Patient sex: M
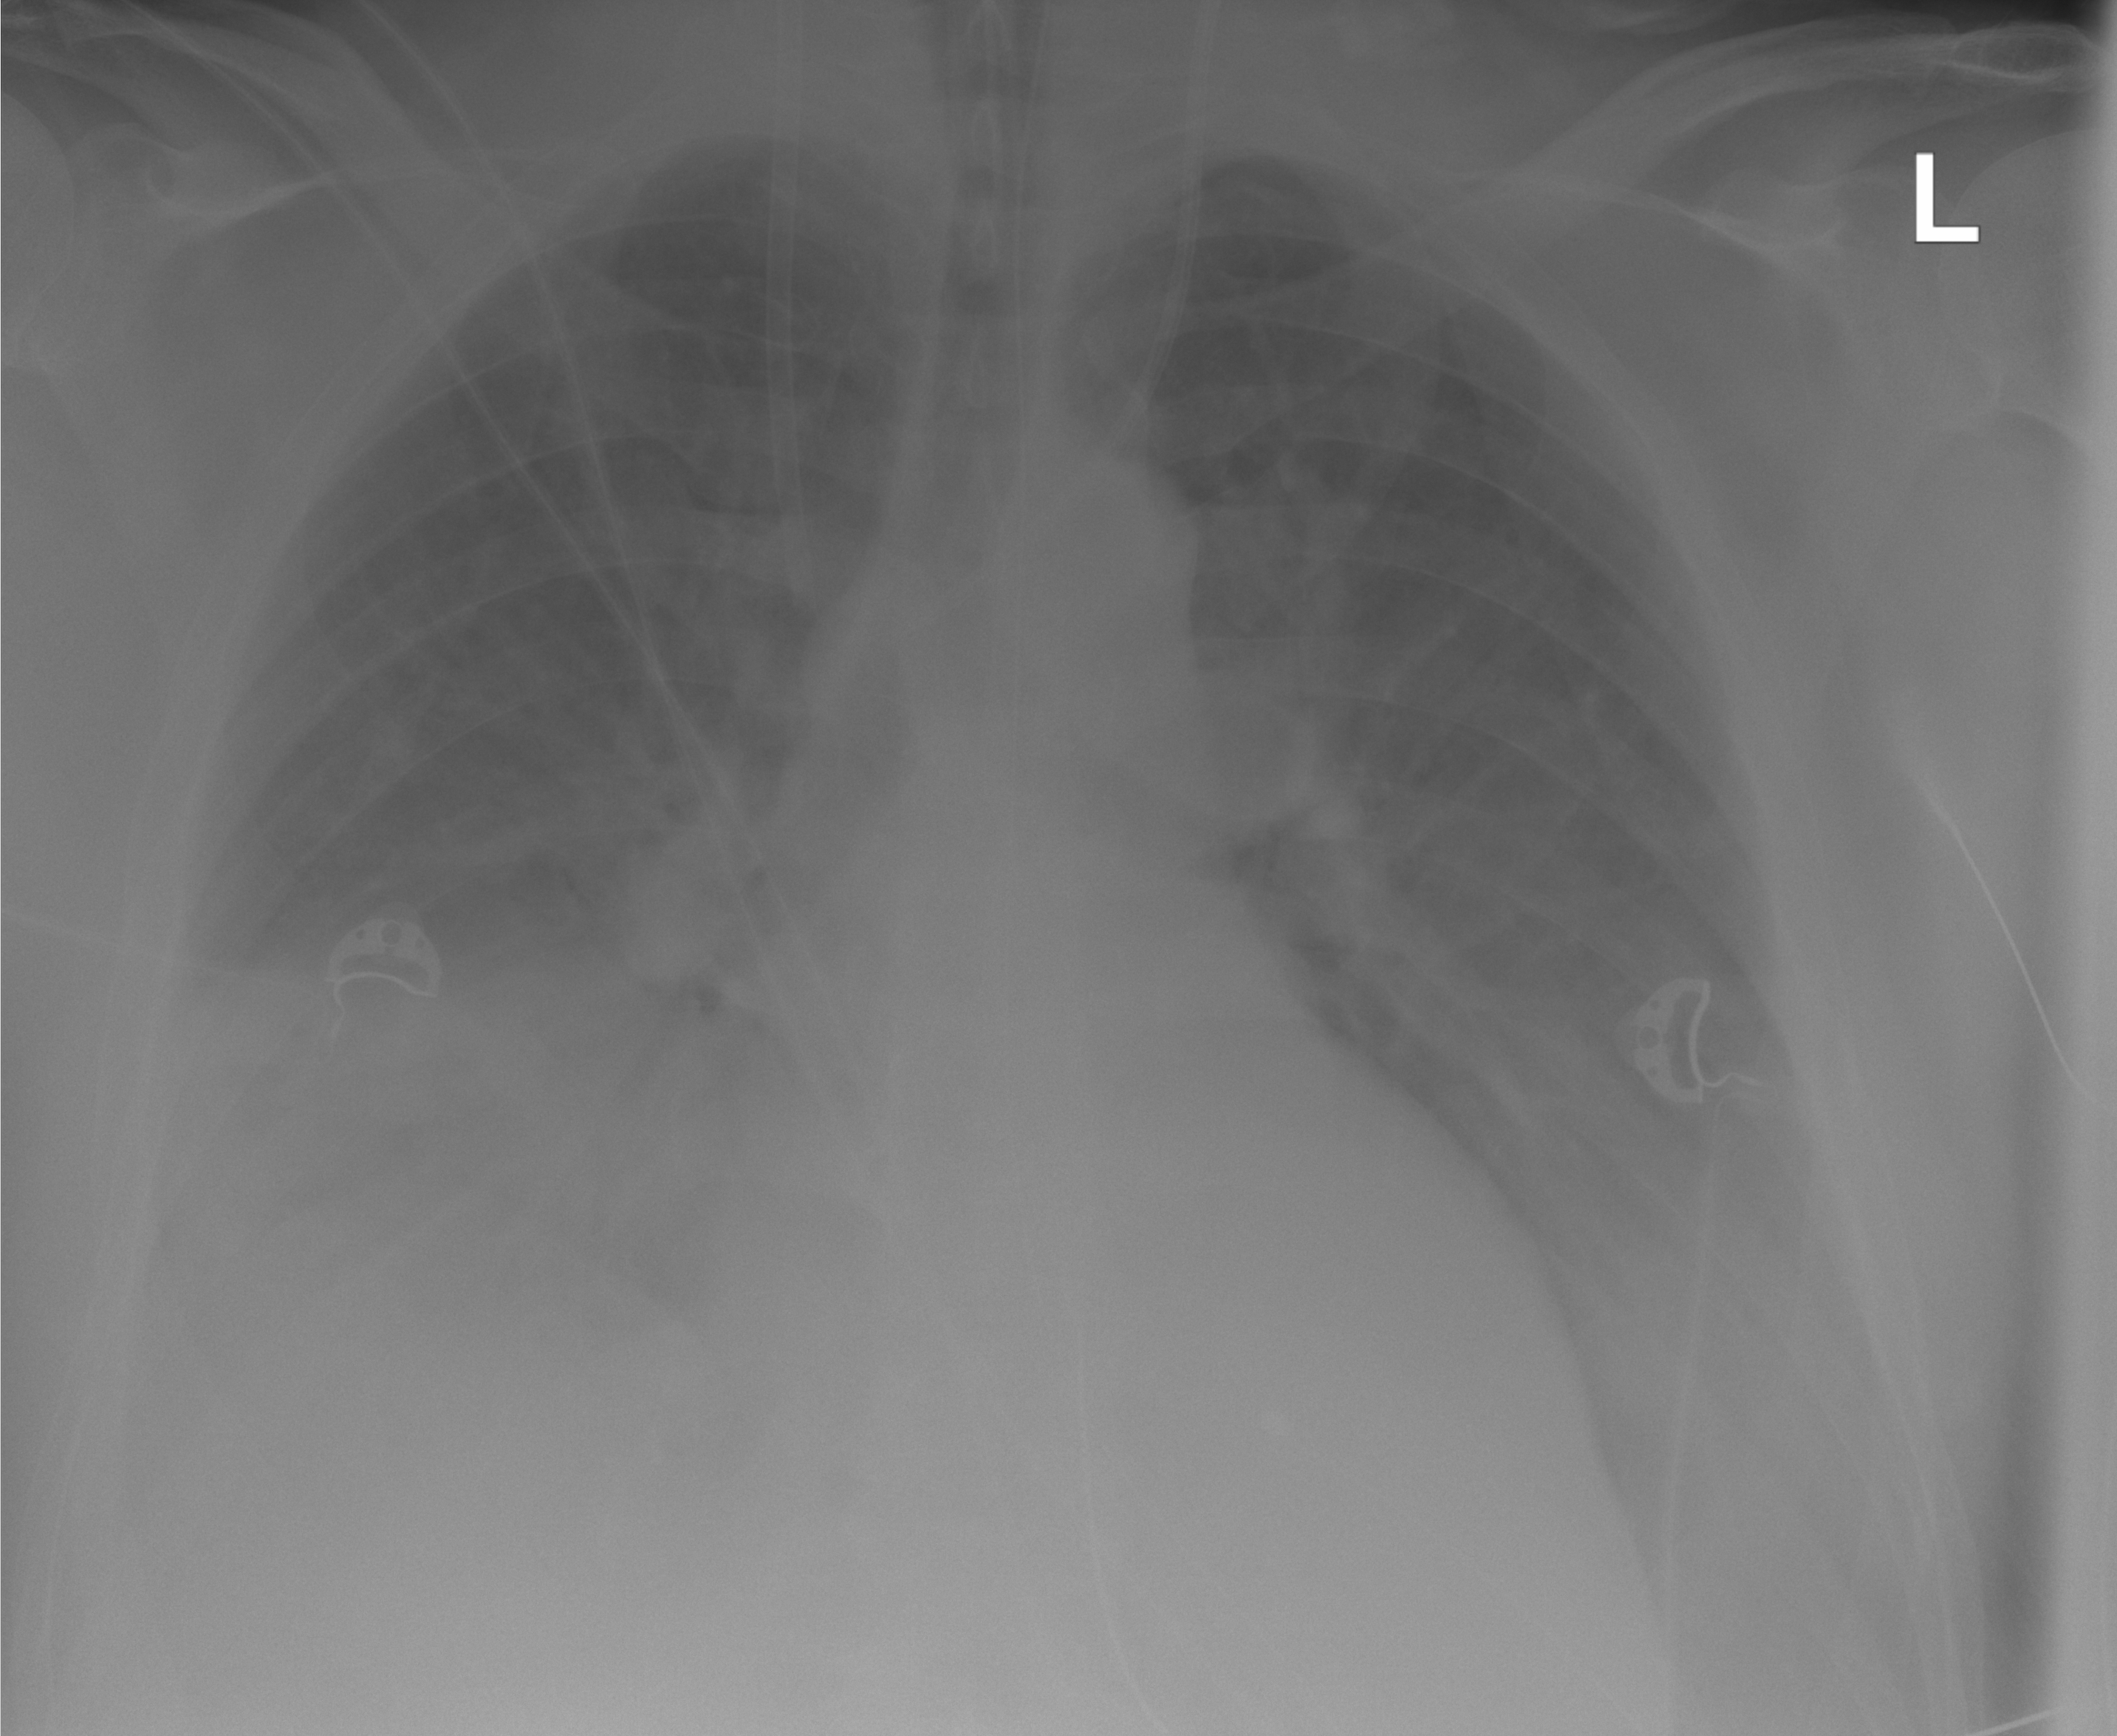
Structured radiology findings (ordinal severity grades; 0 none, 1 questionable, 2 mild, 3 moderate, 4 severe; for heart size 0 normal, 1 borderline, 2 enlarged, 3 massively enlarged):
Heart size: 0
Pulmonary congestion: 2
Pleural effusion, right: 2
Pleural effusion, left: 2
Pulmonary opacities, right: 3
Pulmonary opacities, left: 2
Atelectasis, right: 3
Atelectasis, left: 2